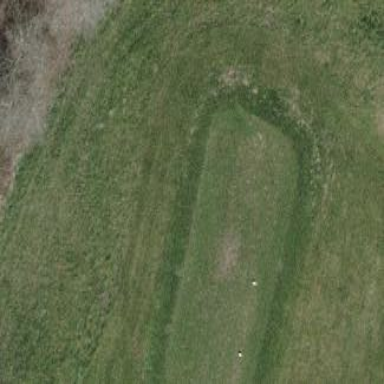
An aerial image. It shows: Golf tee on grassy land.